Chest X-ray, PA view. Patient: 54 years old, sex M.
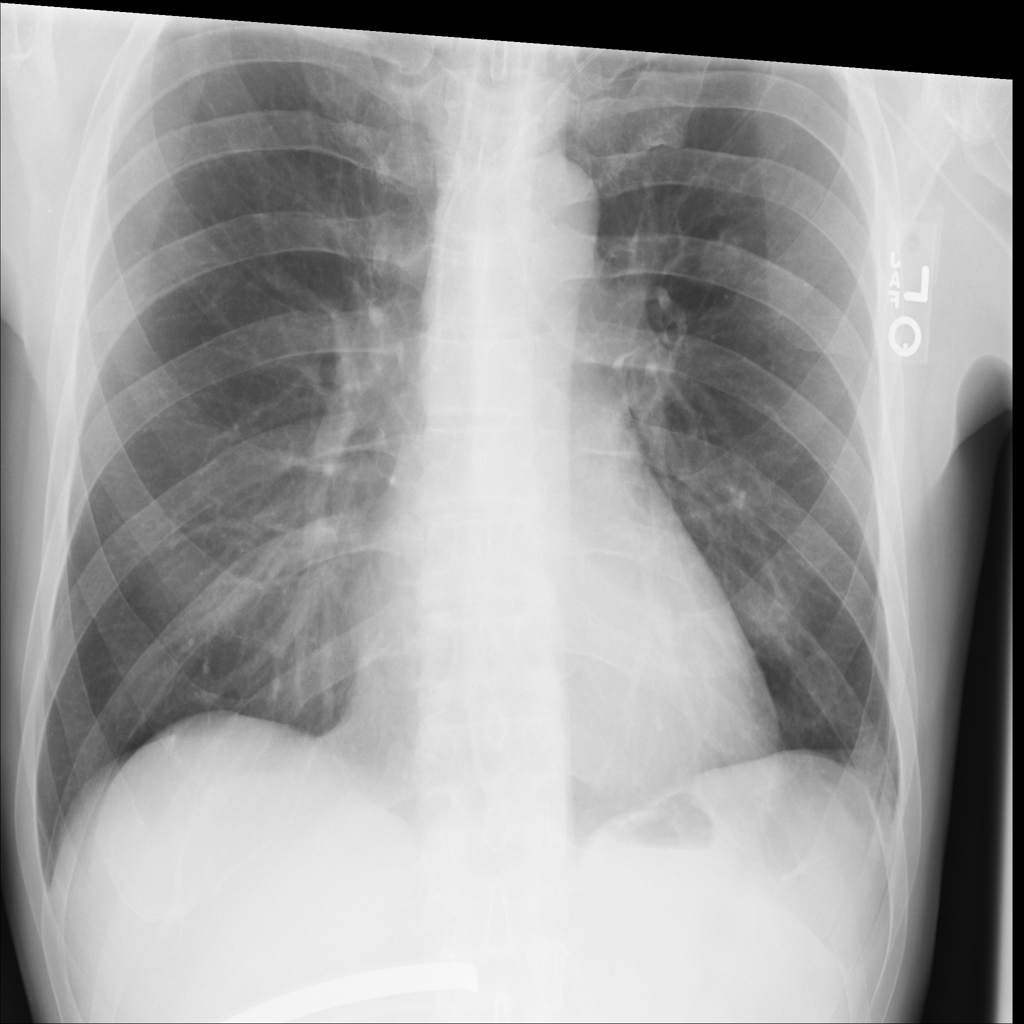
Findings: Effusion, Nodule, Pleural_Thickening